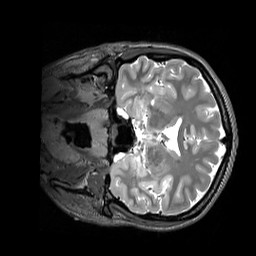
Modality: T2w
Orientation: coronal
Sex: female
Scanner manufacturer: siemens
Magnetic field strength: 3 T
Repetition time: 3.2 s
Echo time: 0.409 s